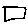
Label: square